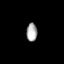
Tissue: prostate
Cell type: T cells
Senescence score: 0.6858
Nuclear area (px): 192
Mean DAPI intensity: 169.635